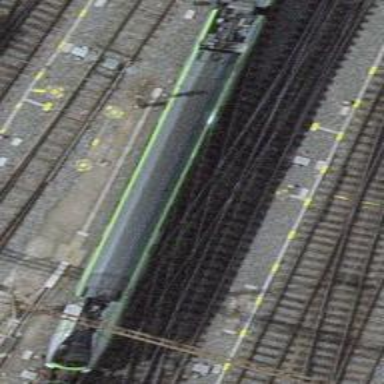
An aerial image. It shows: Railway crossing.